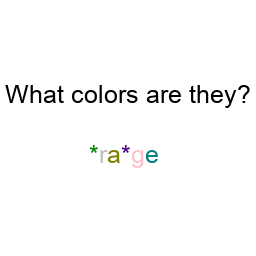
Color: green, silver, olive, indigo, pink, teal
Color name shown: orange
Background color: white
Question text color: black